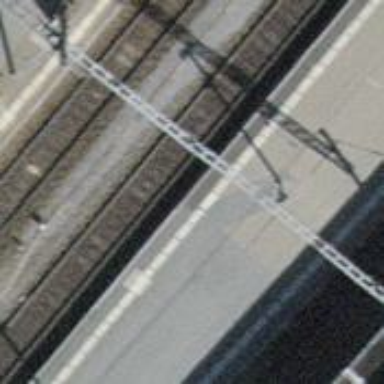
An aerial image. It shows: Solitary milestone along the railway.